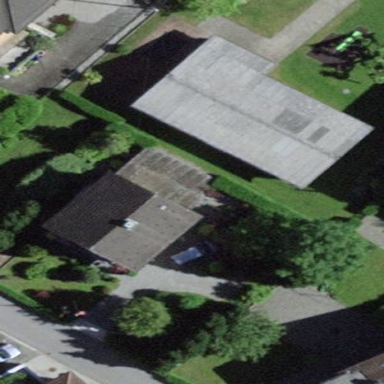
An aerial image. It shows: Kindergarten building.